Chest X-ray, AP view. Patient: 52 years old, sex F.
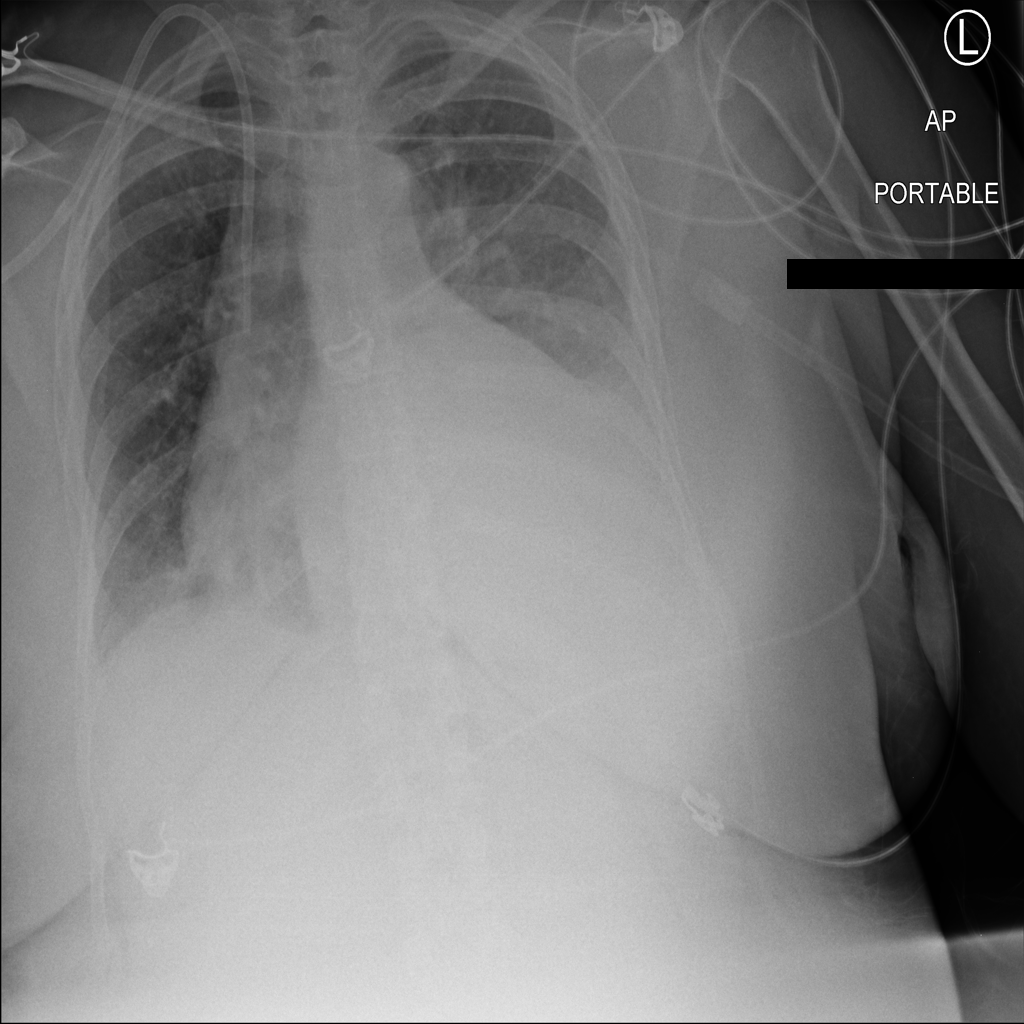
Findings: Effusion, Mass